Question: I want to create a labels with iOS7 default font and styling.
For instance, I'm trying to create a view similar to the notification center. I did been able to get a snap of the screen using the new snapshot API but I can't match my label to iOS styling.
This is the style that I wish to achieve:

My code up to now is:
'''
_titleLabel = [[UILabel alloc] init];
[_titleLabel setFont:[UIFont fontWithDescriptor:[UIFontDescriptor preferredFontDescriptorWithTextStyle:UIFontTextStyleSubheadline]
size:32.0f]];
_titleLabel.textAlignment = NSTextAlignmentNatural;
[_titleLabel setTextColor:[UIColor whiteColor]];
[_titleLabel setFrame:CGRectMake(50, 50, 100, 100)];
[_titleLabel setText:self.title];
[self.view addSubview:_titleLabel];
'''
Currently I'm getting a bold text which doesn't match the nice looking of the new style.
Thanks for any suggestion!
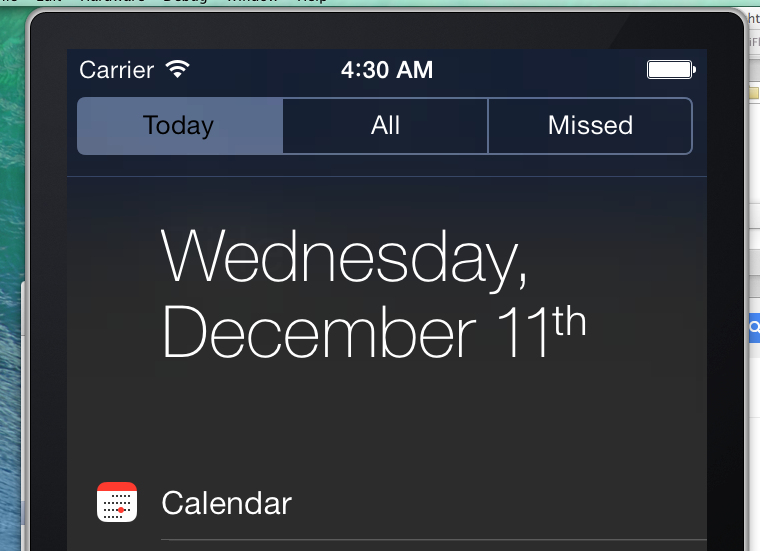
Answer: If you want to take advantage of the new font styles in iOS7, make sure you look at all of the available options: <URL>
In this case, you're using the subheadline, which has a specific style. You should choose the style based upon the kind of text you are displaying. In this case, subheadlines are bold, while body text is not. It's also important to note that the font styles will be different based upon the user's Accessibility settings for fonts. A user can change the dynamic type option or bold text option.
Since you're setting the font size specifically, you should probably avoid using font descriptors, and just use the font you want. If you just want to use the standard iOS font with size variations, your best bet is to use '[UIFont systemFontOfSize:32.0f]'. This will give you the standard system font at whatever size you like.